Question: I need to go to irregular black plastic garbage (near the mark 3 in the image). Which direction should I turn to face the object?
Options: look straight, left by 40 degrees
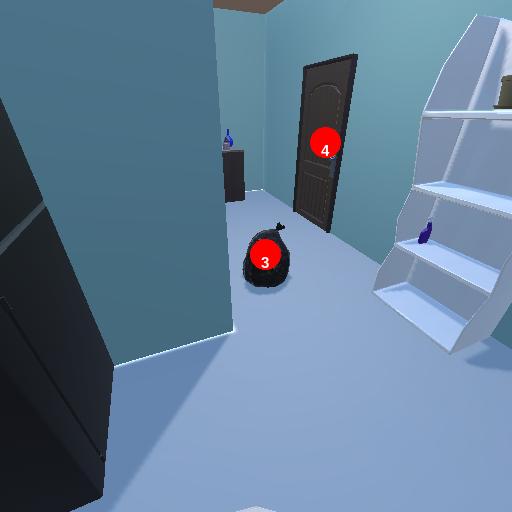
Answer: look straight